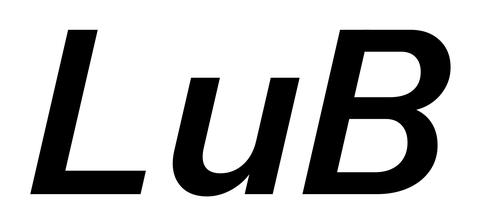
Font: InstrumentSans-Italic_SemiBold_Italic